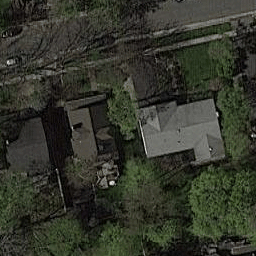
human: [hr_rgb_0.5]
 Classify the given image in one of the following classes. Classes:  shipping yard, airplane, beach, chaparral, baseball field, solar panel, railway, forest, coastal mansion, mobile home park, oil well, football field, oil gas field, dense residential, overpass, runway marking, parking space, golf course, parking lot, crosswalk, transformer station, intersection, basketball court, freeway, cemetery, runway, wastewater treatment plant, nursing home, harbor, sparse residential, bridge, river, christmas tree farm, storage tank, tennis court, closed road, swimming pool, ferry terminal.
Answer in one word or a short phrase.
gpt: sparse residential